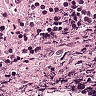
Metastatic tissue present: no